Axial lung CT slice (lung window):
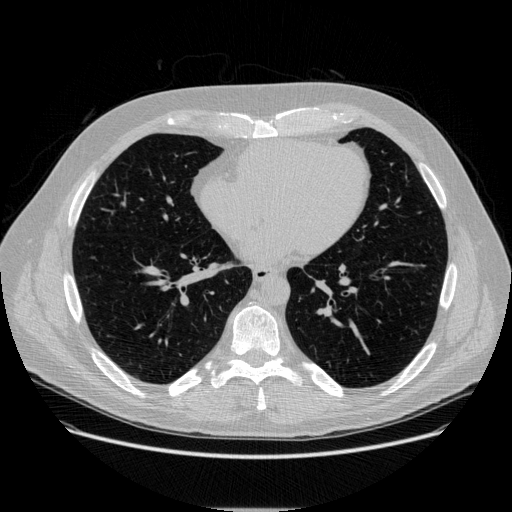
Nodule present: no